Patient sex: M
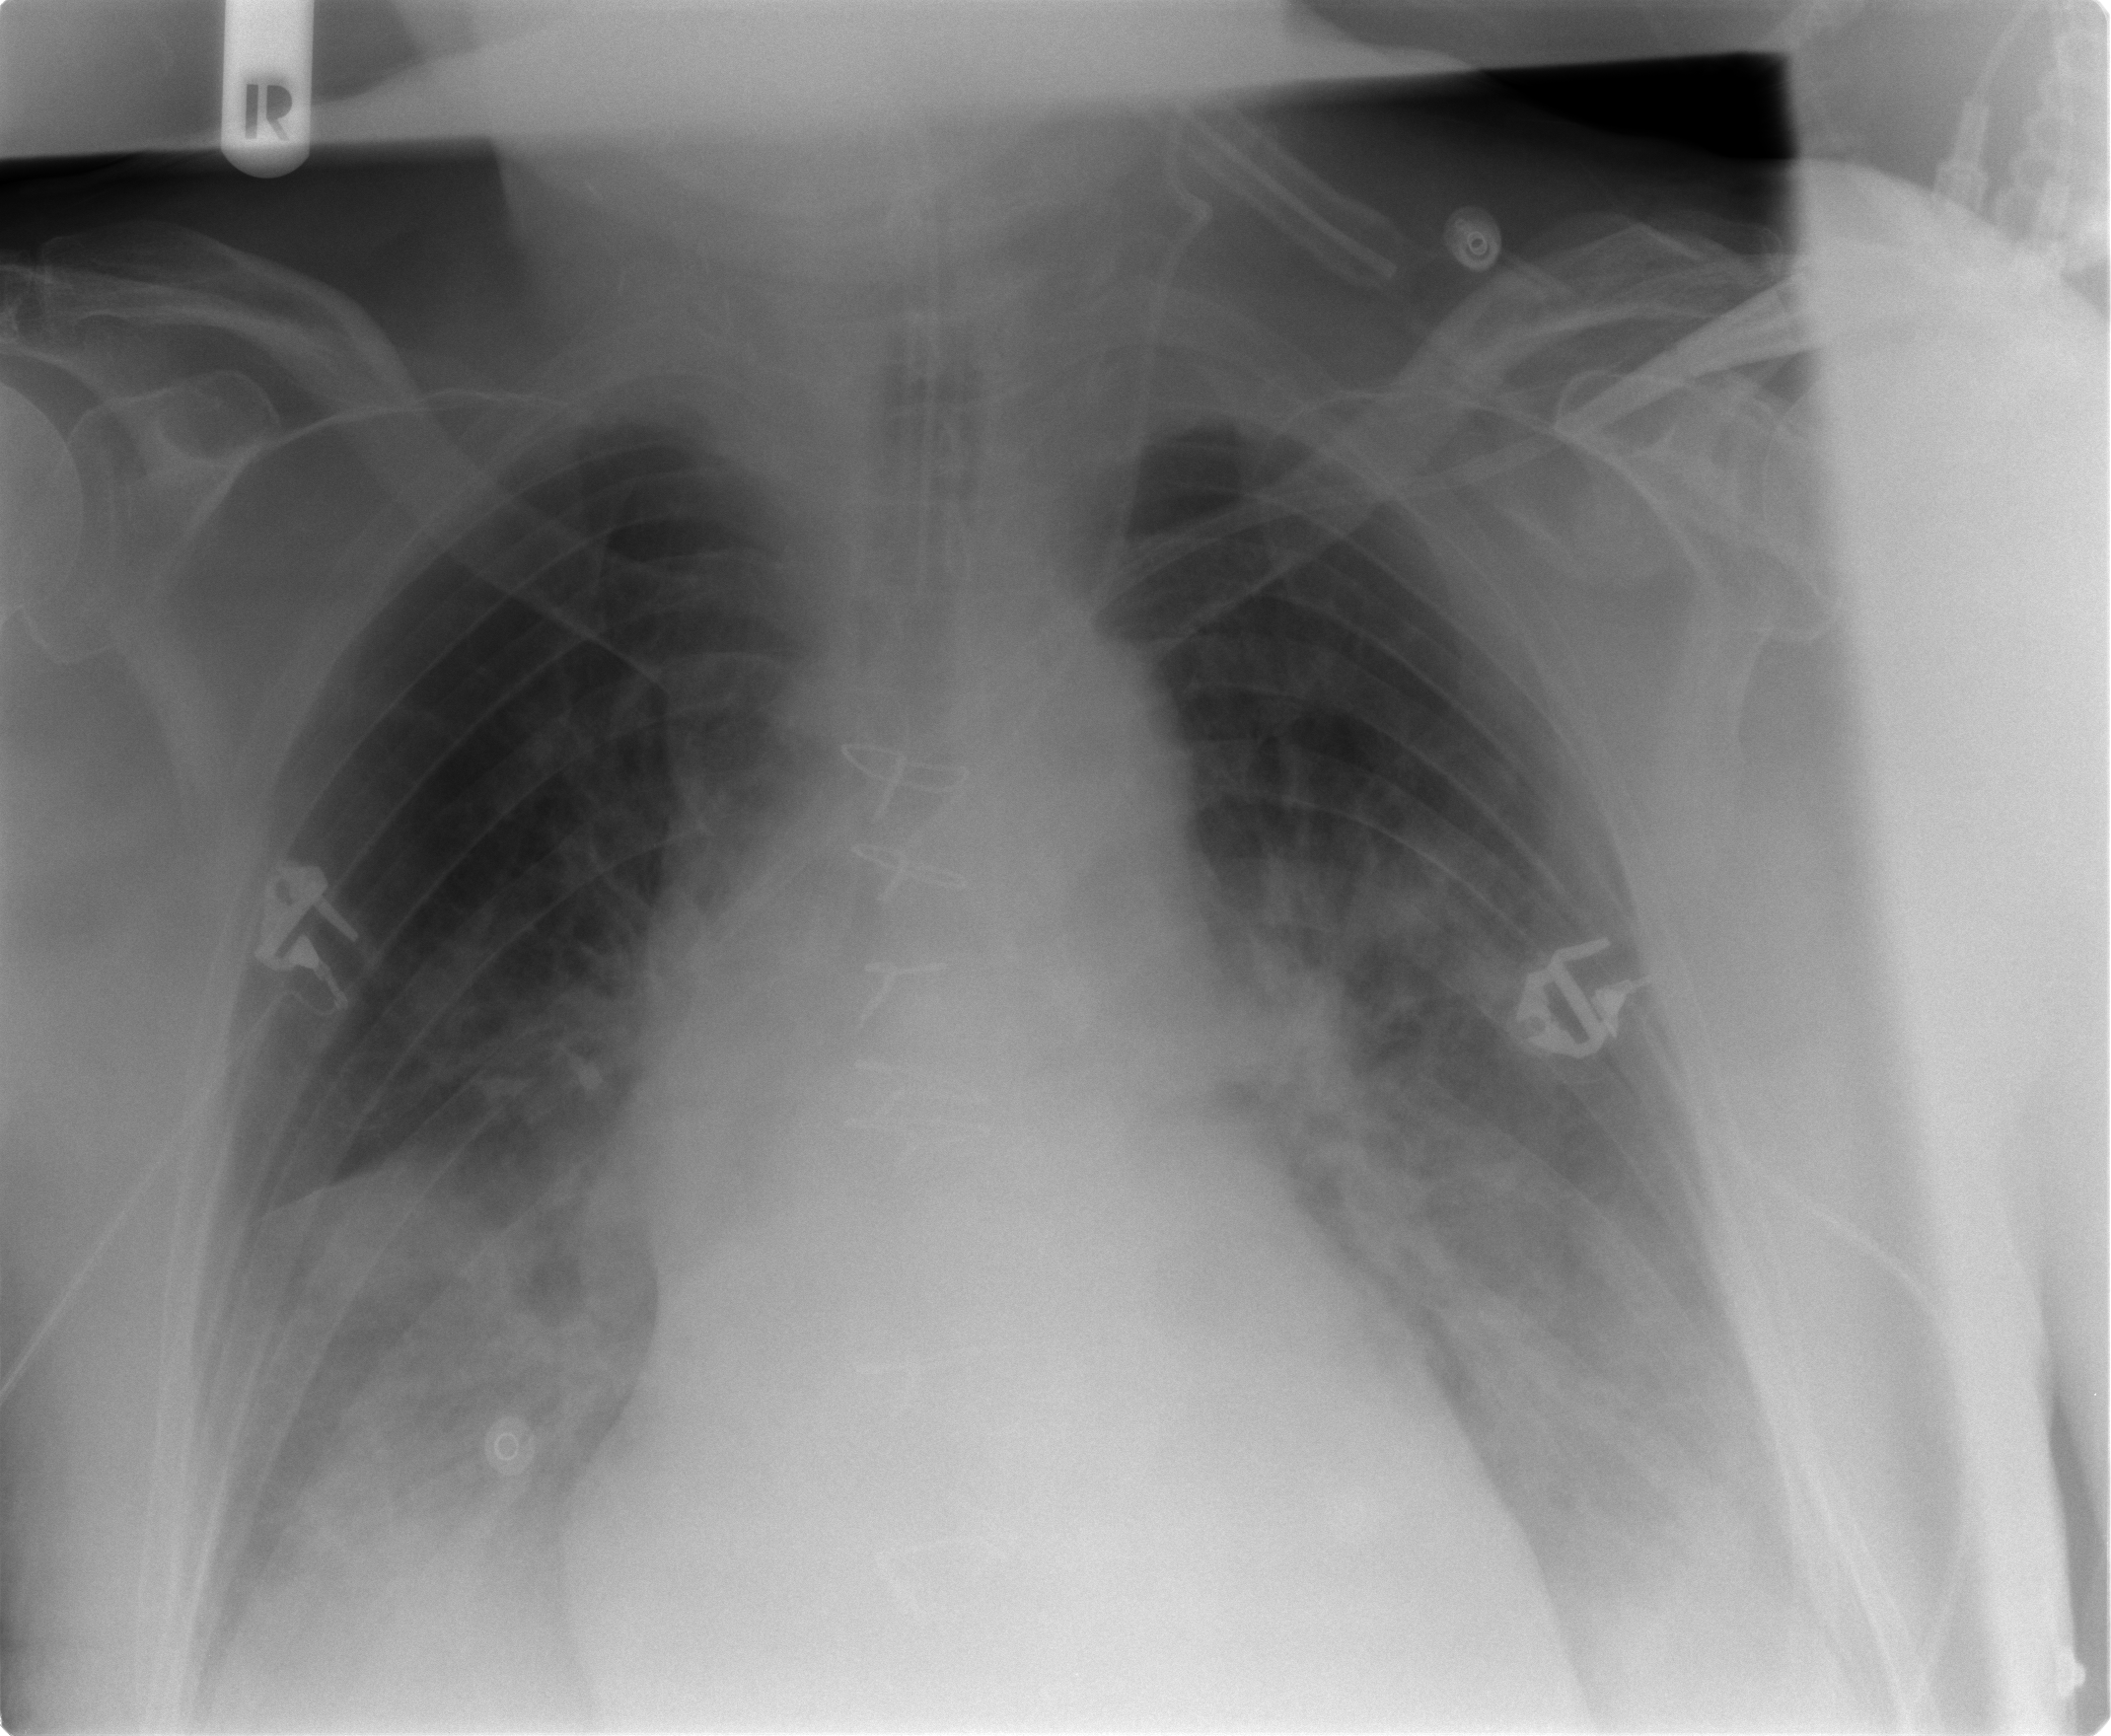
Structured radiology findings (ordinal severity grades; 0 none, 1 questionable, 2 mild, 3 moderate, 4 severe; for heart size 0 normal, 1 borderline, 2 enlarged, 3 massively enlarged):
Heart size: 2
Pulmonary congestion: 3
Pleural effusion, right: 3
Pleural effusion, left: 3
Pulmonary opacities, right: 2
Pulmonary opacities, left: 2
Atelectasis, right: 2
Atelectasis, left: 2